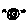
Label: moon